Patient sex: M
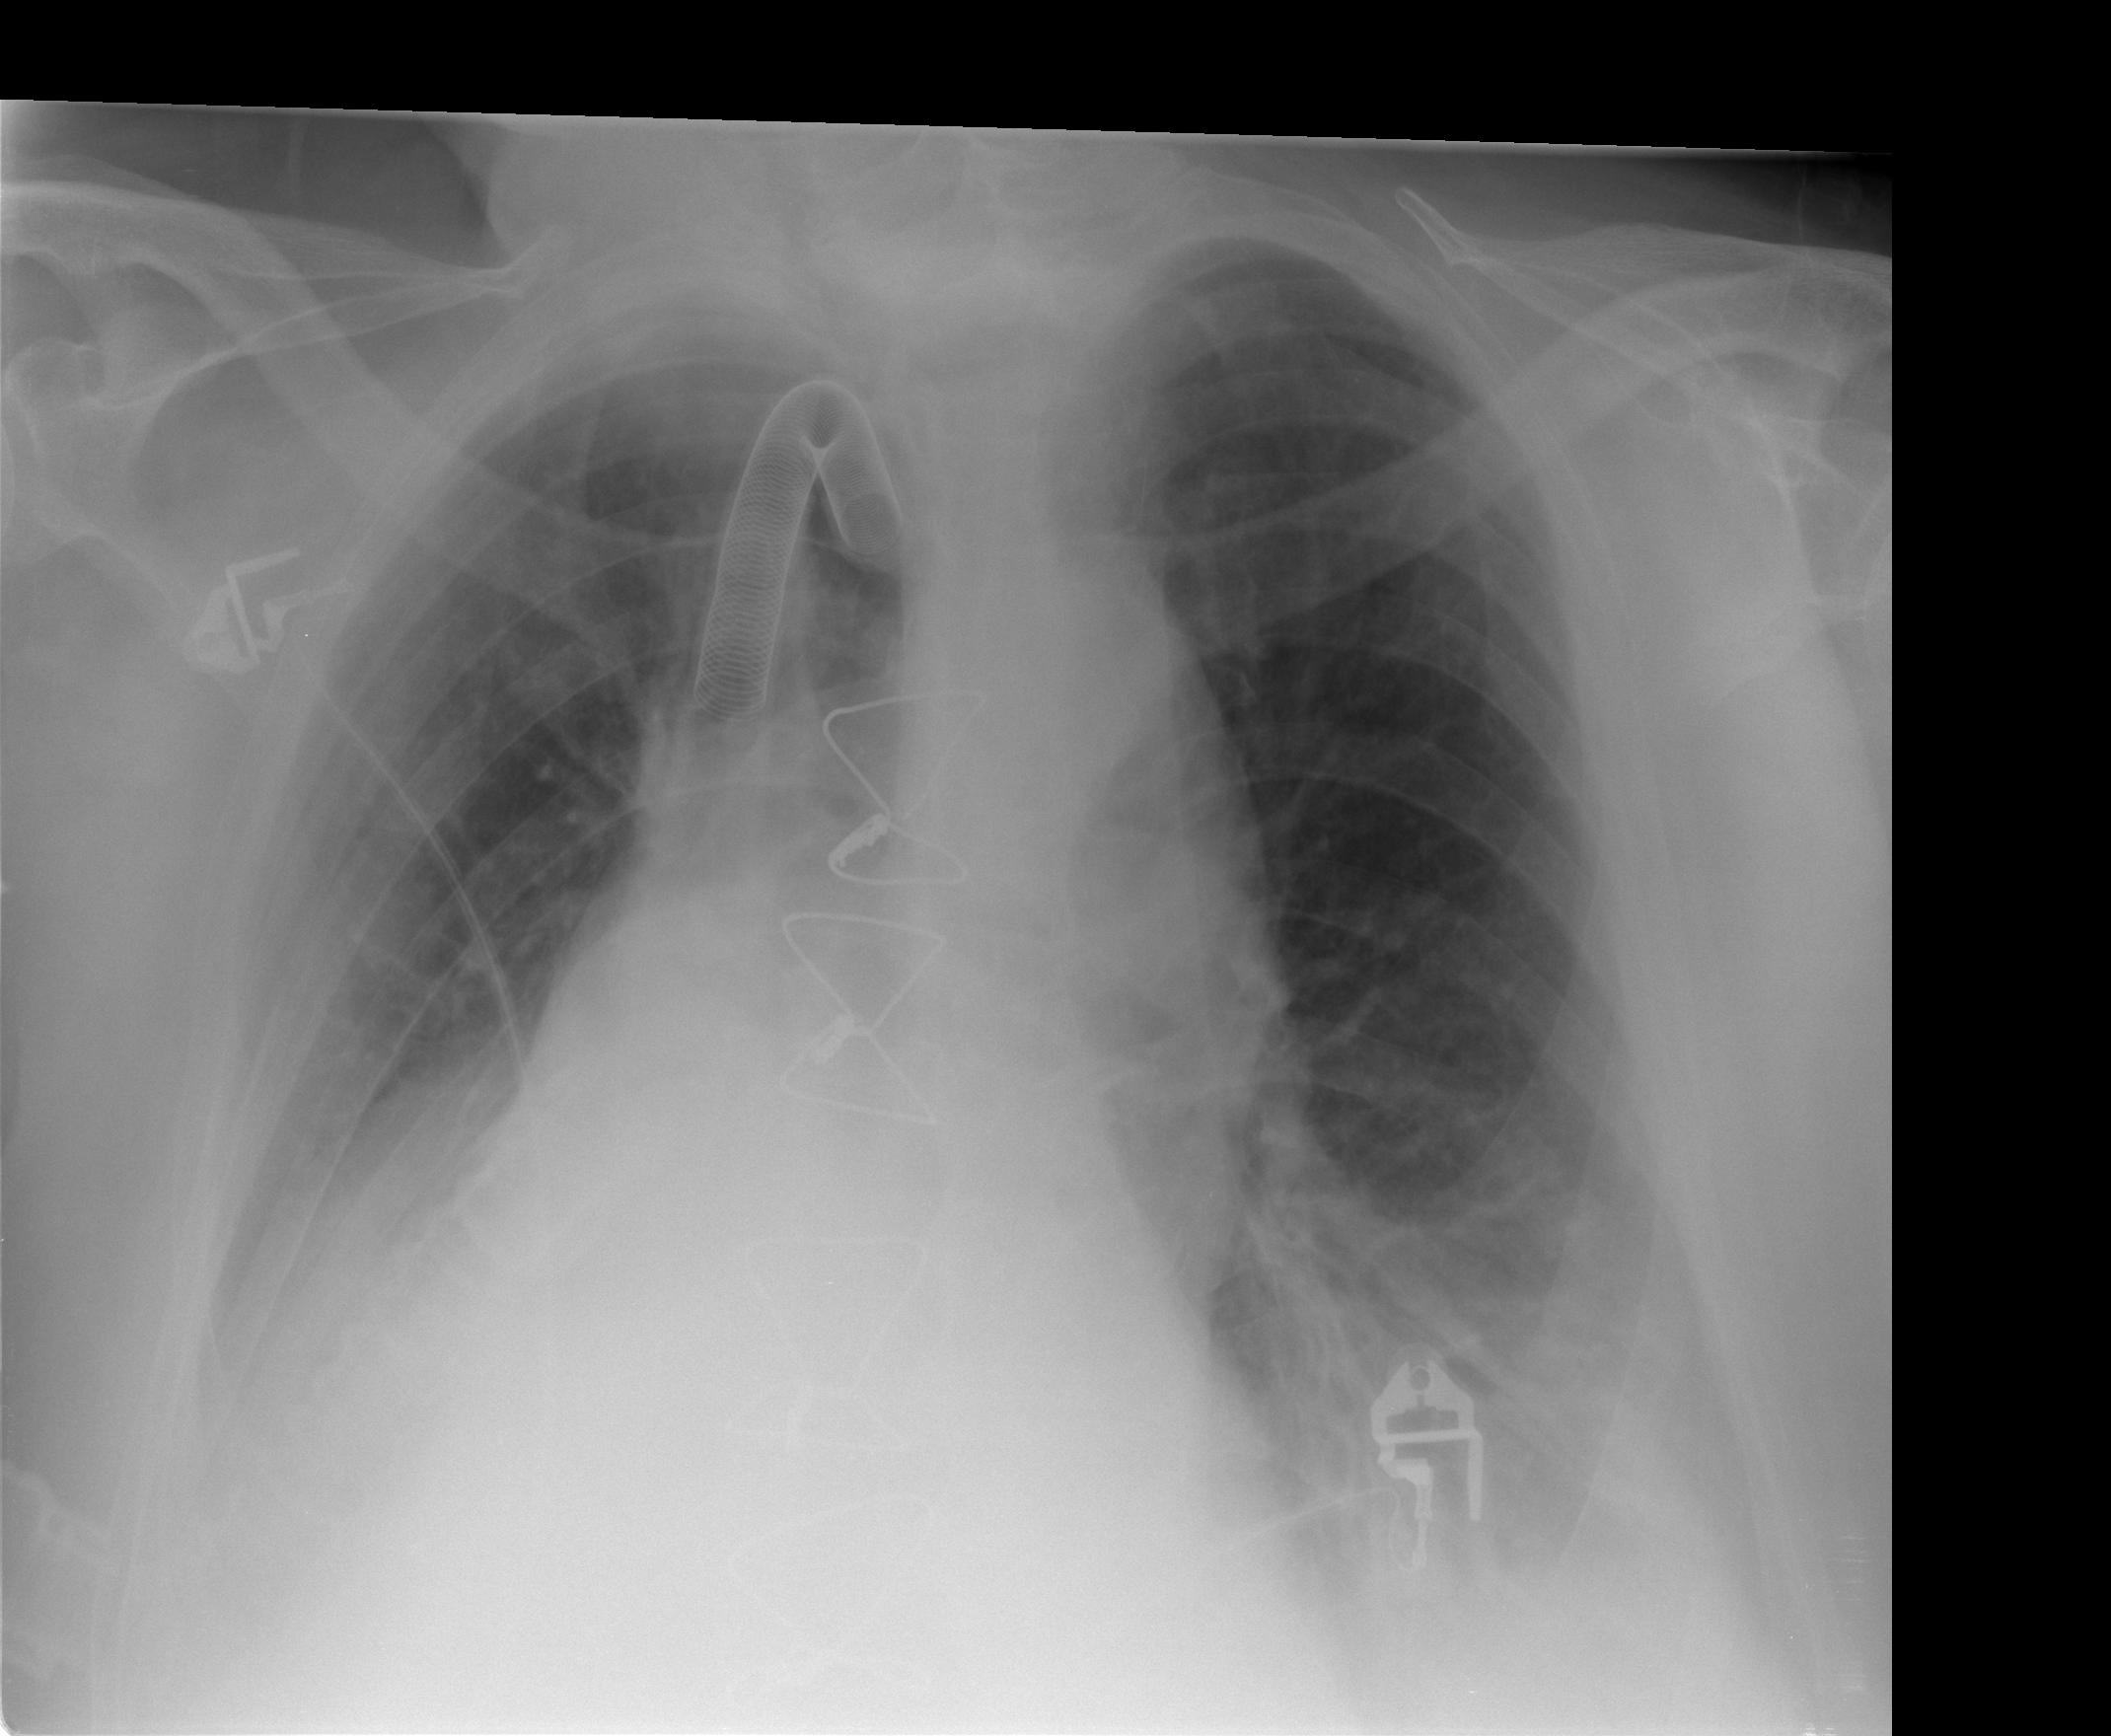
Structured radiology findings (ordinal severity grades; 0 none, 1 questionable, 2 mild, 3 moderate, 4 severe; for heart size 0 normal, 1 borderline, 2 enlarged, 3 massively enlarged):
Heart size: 0
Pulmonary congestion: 0
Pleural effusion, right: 2
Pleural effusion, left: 2
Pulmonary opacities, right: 0
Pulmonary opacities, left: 0
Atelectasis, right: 2
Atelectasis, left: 2